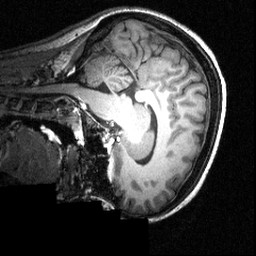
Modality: T1w
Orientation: sagittal
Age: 16
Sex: female
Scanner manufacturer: siemens
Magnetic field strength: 3.951 T
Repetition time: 1.5 s
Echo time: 0.00335 s